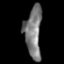
Tissue: prostate
Cell type: Myeloid cells
Senescence score: 0.8682
Nuclear area (px): 843
Mean DAPI intensity: 121.701